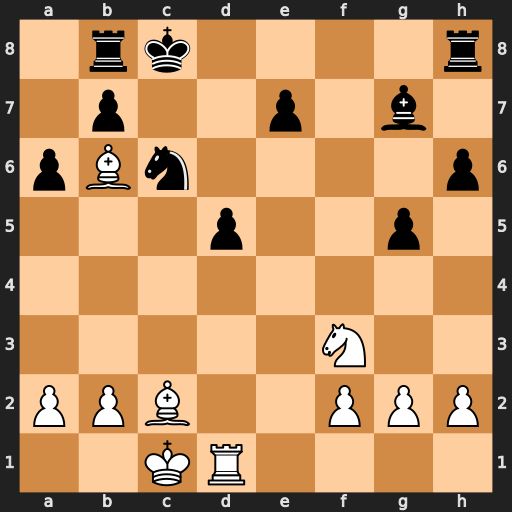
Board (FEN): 1rk4r/1p2p1b1/pBn4p/3p2p1/8/5N2/PPB2PPP/2KR4
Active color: w
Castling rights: -
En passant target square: -
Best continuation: Bf5+ e6 Bxe6#